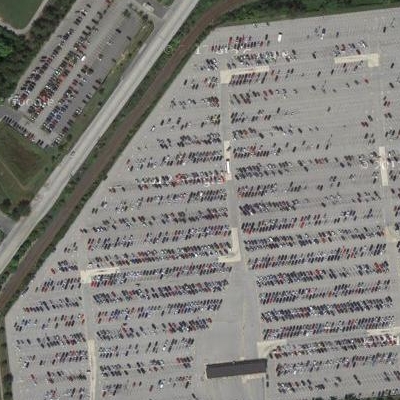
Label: gParking